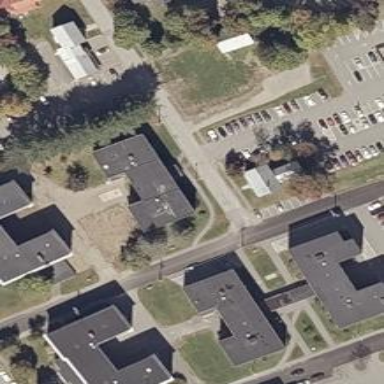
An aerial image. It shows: Residential road with asphalt surface. Sidewalk is present on the left side.